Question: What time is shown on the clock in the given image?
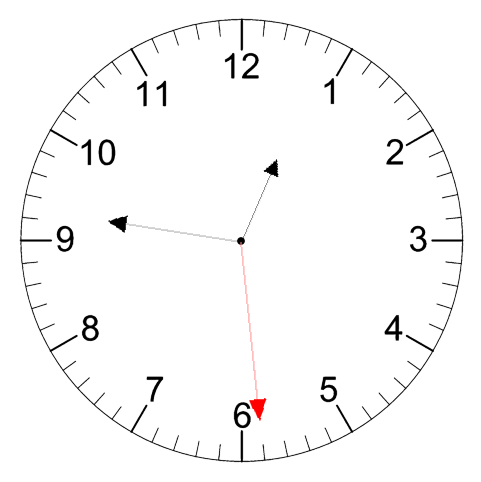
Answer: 12:46:29